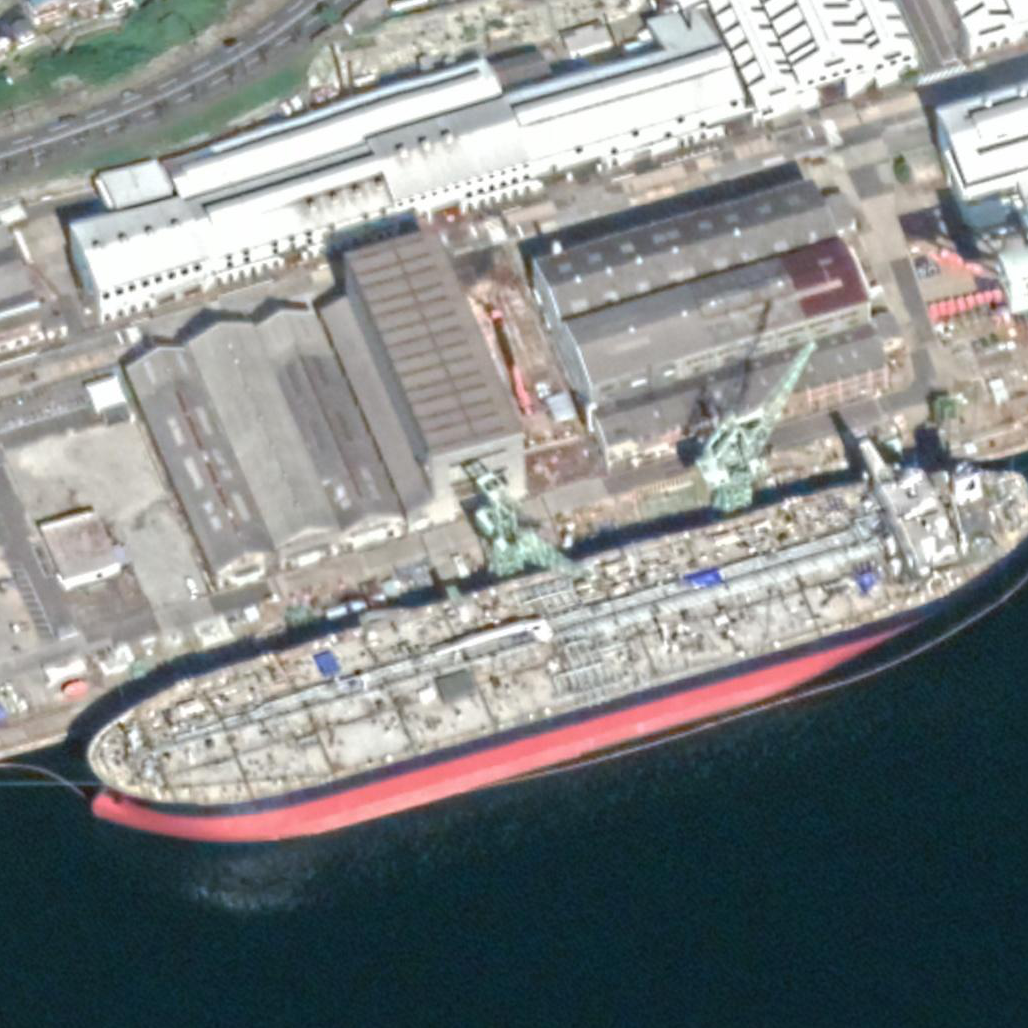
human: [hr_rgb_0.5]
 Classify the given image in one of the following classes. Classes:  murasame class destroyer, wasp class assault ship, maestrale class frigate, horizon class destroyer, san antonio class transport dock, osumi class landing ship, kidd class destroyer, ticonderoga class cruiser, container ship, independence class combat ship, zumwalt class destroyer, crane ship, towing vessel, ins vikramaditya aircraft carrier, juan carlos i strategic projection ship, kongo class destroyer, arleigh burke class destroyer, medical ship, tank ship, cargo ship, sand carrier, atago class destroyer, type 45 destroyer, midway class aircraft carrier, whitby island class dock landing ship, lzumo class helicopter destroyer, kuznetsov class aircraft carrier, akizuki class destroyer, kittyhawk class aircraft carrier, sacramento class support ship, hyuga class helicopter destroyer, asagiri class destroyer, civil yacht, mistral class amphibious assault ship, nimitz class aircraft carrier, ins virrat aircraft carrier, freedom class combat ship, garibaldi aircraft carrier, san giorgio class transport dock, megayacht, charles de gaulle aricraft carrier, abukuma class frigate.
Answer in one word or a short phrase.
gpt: Tank ship